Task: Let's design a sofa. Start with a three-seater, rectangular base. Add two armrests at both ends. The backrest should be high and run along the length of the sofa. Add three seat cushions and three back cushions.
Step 390:
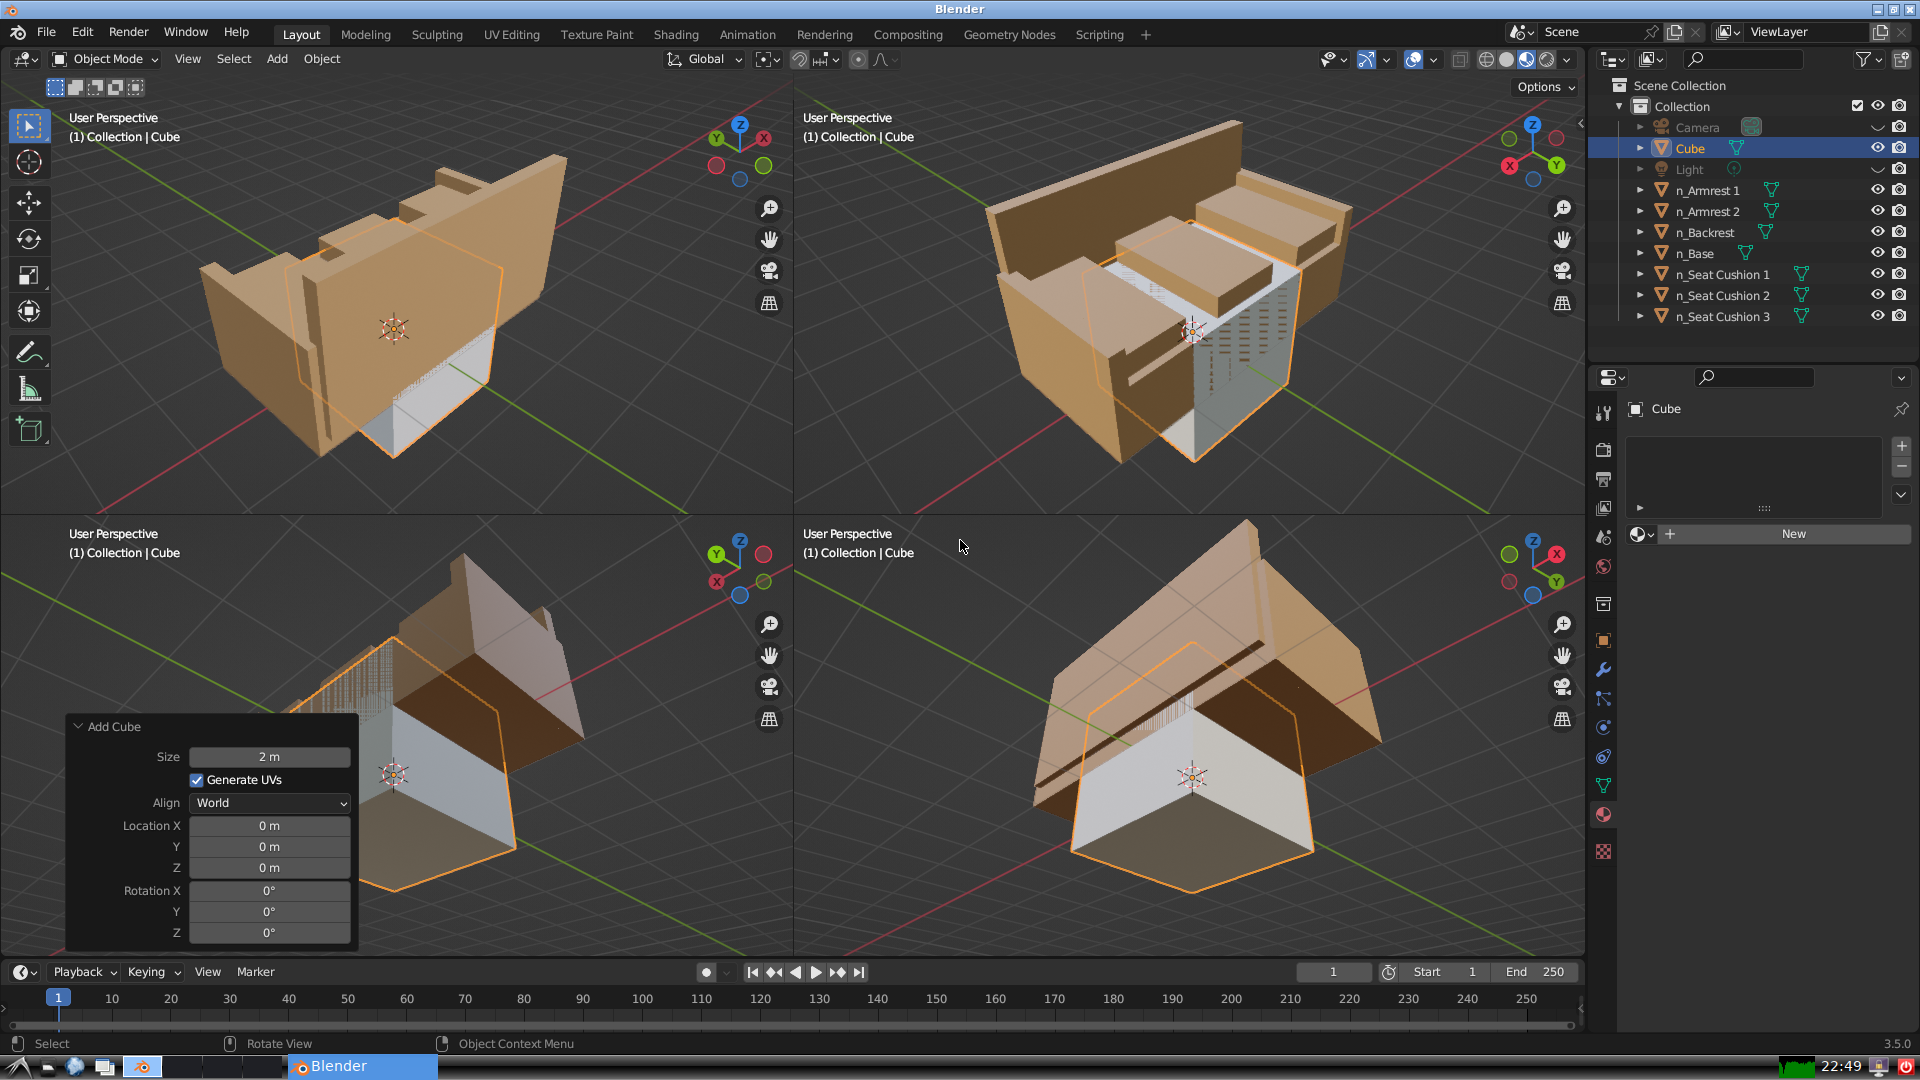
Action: {"mouse_move": [270, 826]}